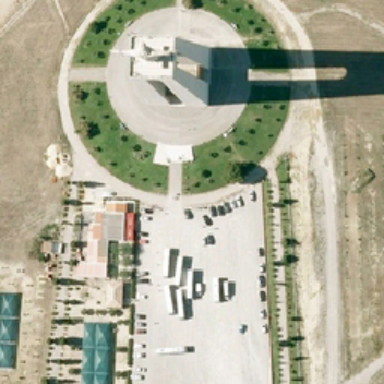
Above the picture is a green round lawn .